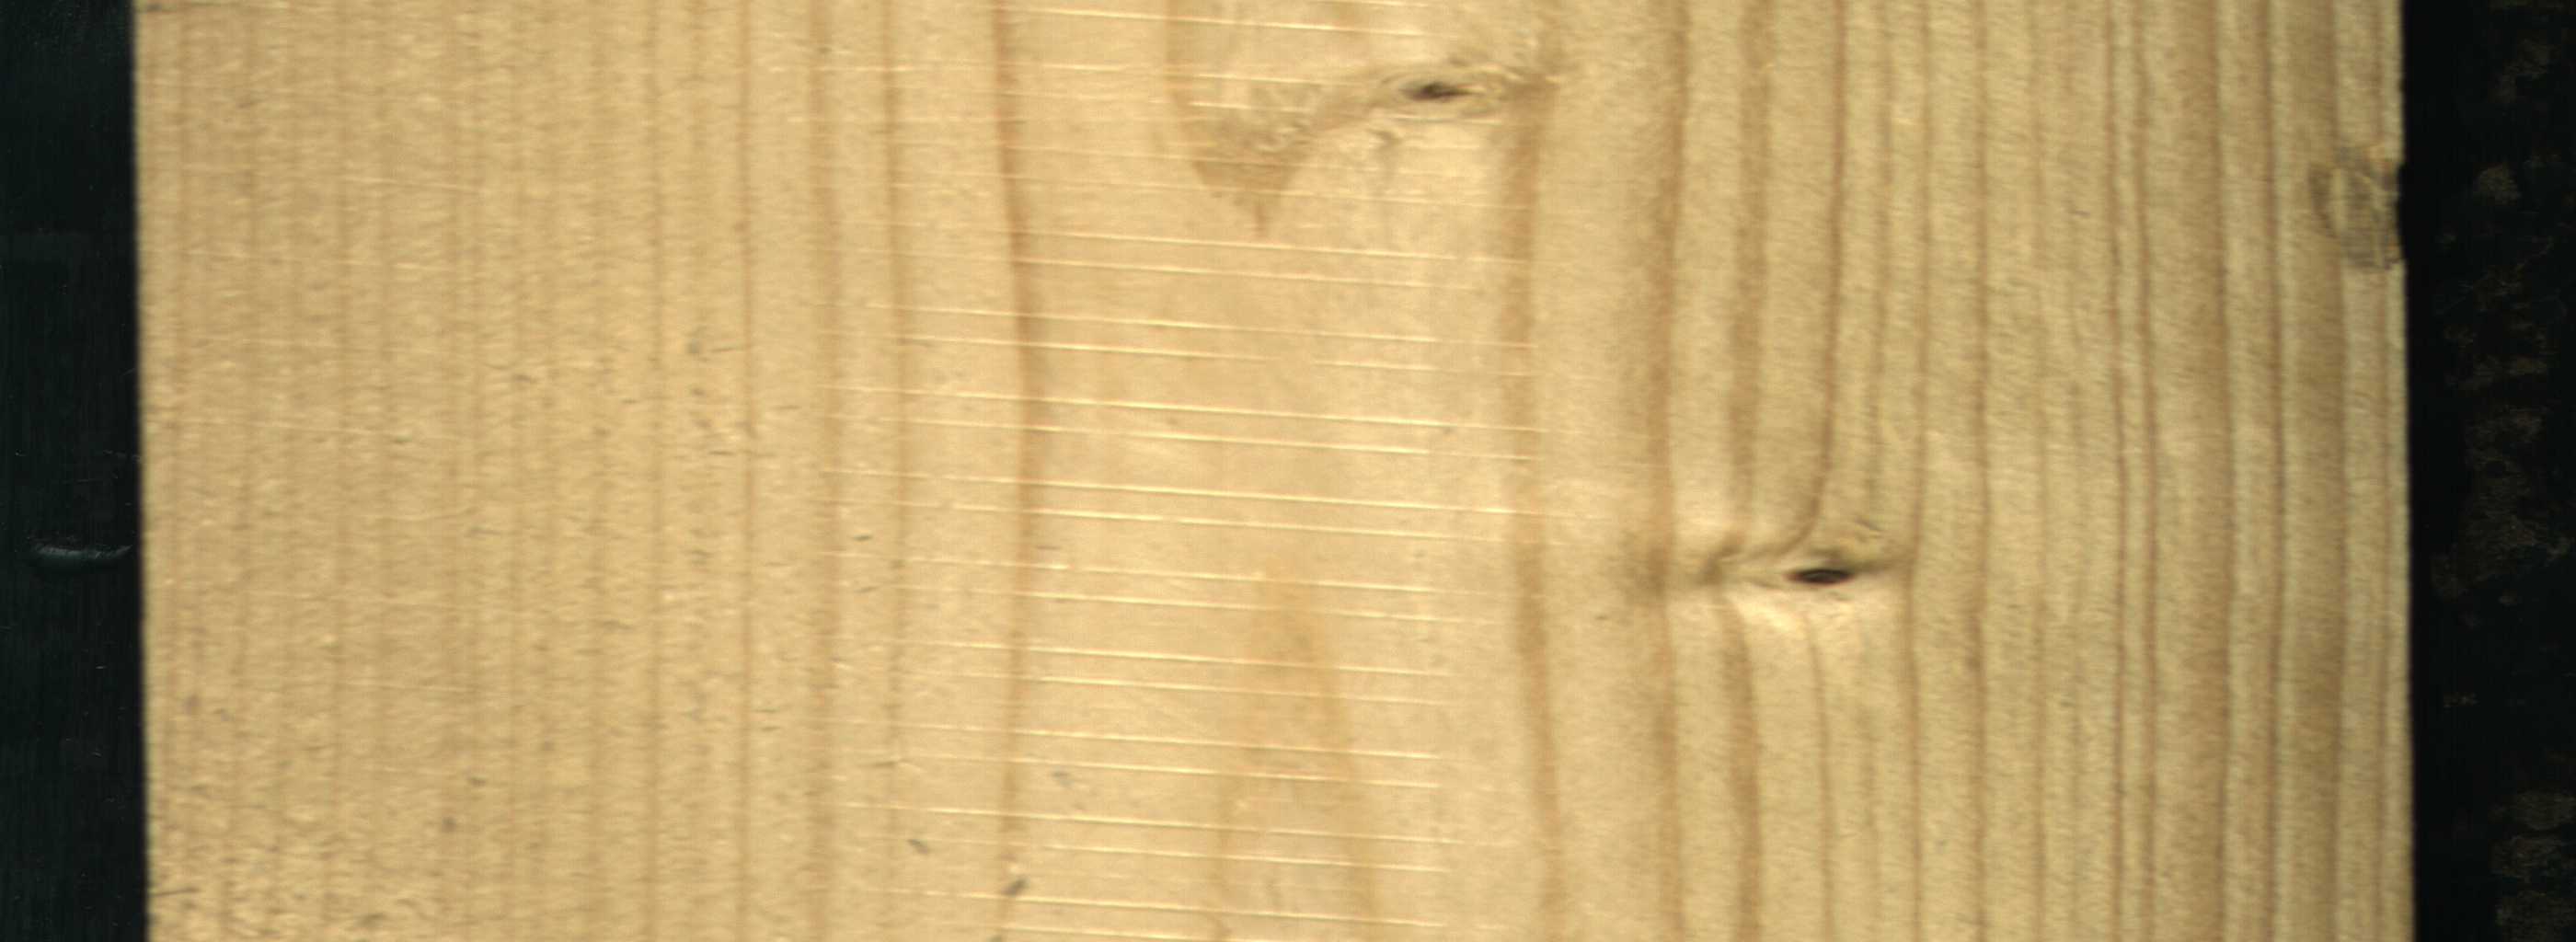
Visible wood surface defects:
Dead_Knot
Live_Knot